Question: I am using the below code for updating the apk for my application on the Login button. The code works as follows :
I have a text file in a folder on the server which maintains the apk version number and the apk also in the same folder. The apk first downloads the text file and then reads the contents in the file, if the version is greater than the current apk version it downloads the apk from the server and installs it. During the installation process i get dialog box as

There is nothing that i have written in the code that will invoke this dialog box..Is it possible to change the message as instead of ????? I am aware that this is a device generated message. But is there a possibility to change it??? Please help!!!
Thanks in advance.!
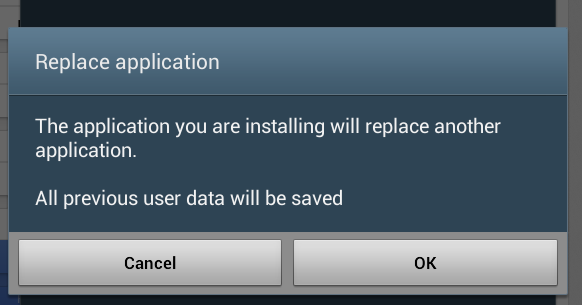
Answer: You cannot change this message. It is part of Android framework and will pop up each time you install application with the same package id as already installed one (updating).